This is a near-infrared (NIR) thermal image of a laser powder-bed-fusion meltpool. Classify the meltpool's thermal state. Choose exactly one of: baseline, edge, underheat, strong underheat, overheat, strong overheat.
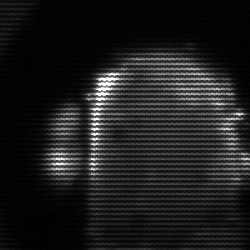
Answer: baseline